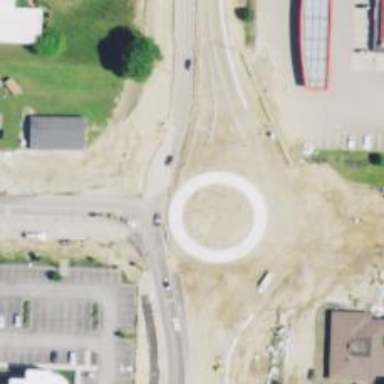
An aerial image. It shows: Roundabout on primary highway.